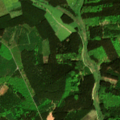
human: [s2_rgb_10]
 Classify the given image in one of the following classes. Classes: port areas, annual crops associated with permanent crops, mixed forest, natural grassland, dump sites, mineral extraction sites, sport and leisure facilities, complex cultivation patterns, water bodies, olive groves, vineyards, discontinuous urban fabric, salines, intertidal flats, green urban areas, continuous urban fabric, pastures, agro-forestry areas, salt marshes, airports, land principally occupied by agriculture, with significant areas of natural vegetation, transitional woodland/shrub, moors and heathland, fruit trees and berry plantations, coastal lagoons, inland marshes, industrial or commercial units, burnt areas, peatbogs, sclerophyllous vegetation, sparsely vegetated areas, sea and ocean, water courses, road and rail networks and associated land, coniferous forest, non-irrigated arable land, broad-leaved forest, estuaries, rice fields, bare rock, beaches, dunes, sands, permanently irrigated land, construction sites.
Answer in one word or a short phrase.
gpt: pastures, mixed forest